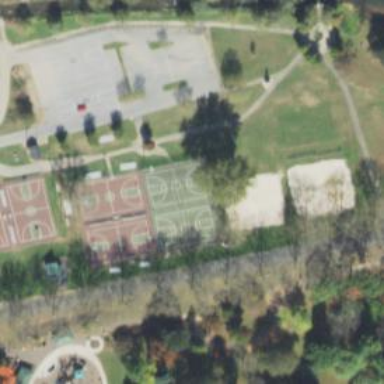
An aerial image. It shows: Basketball court on leisure land pitch.